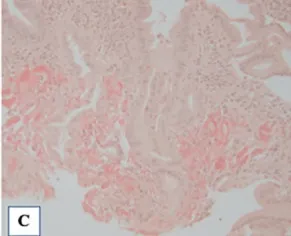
Contrast-enhanced CT, endoscopy and pathological findings of the biopsied intestinal mucosa. (C) The amorphous extra-cellular material in the intrinsic layer of the duodenal mucosa was positively stained with Congo red (x100, Congo red).
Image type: pathology (congo_red)